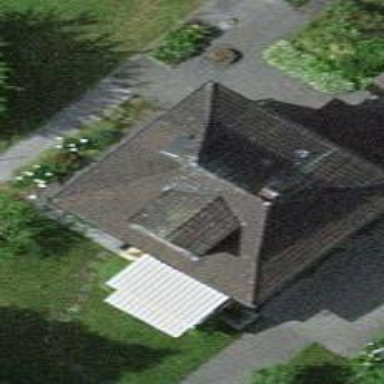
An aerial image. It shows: Hipped roof house.